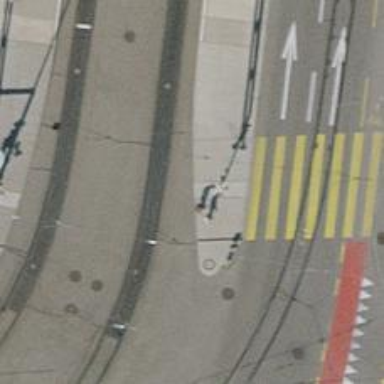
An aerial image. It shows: Kerb barrier.